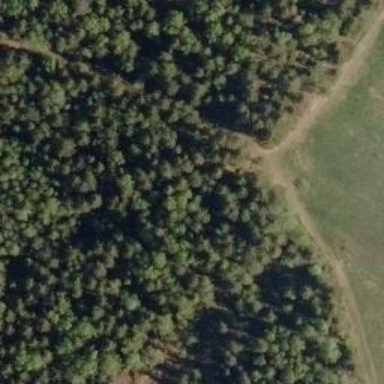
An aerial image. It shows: Path.